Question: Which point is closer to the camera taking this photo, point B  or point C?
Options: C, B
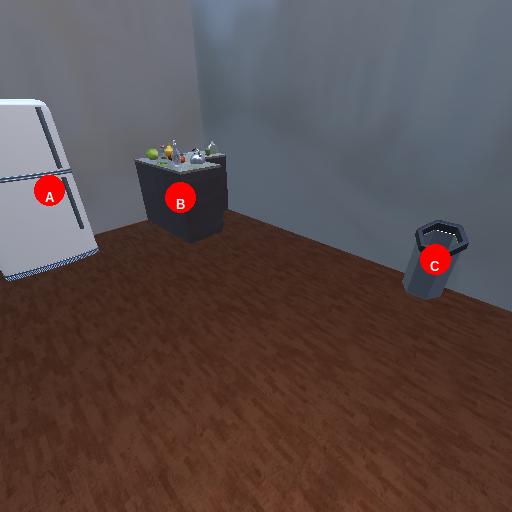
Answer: C